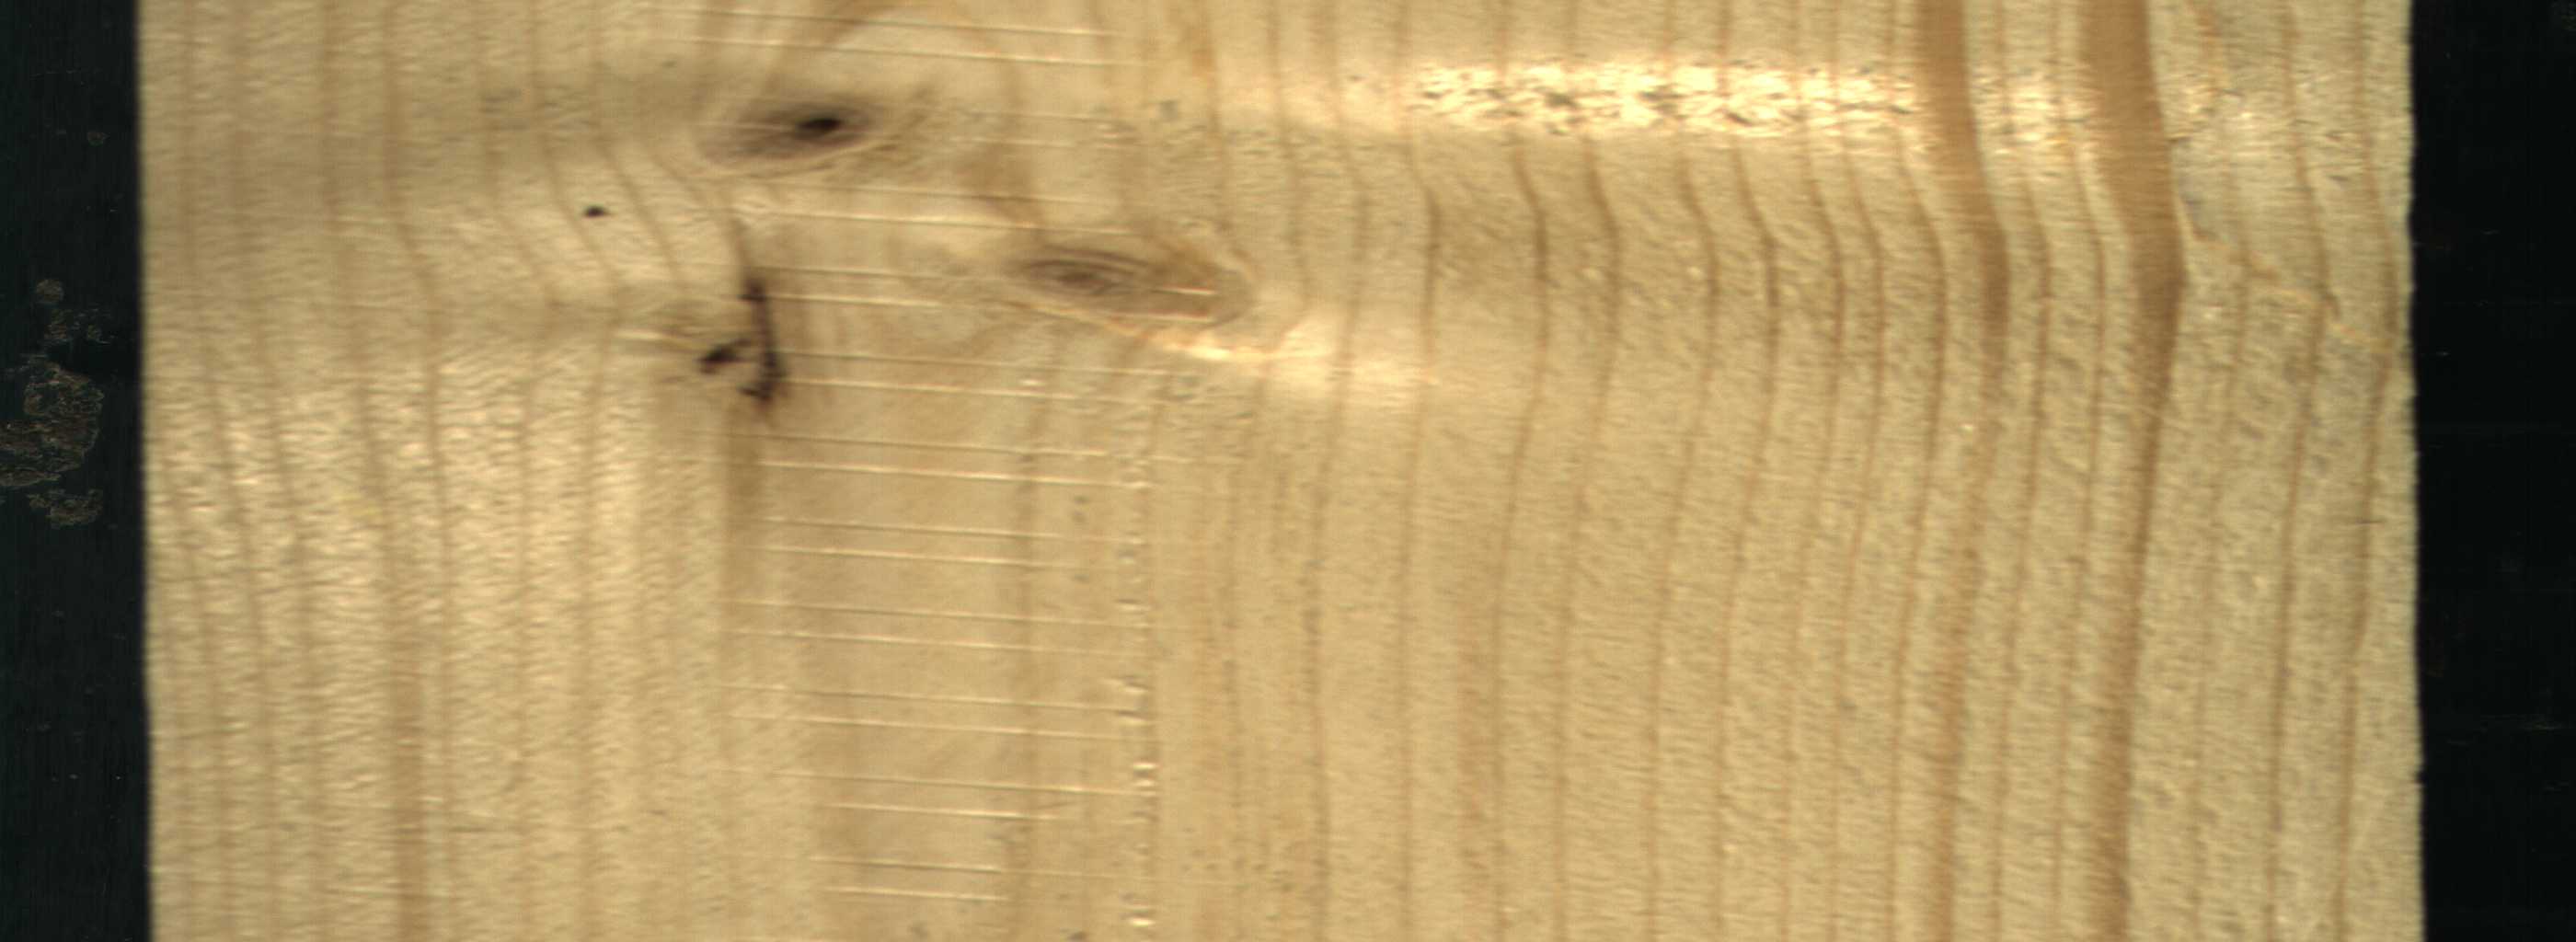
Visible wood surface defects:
Quartzity
Quartzity
Dead_Knot
Live_Knot
Live_Knot